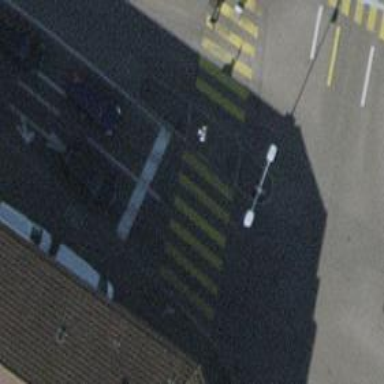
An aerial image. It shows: Road with traffic signals and zebra crossing with traffic signals.